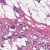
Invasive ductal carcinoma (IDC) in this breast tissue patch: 1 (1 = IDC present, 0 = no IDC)